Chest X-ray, PA view. Patient: 60 years old, sex F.
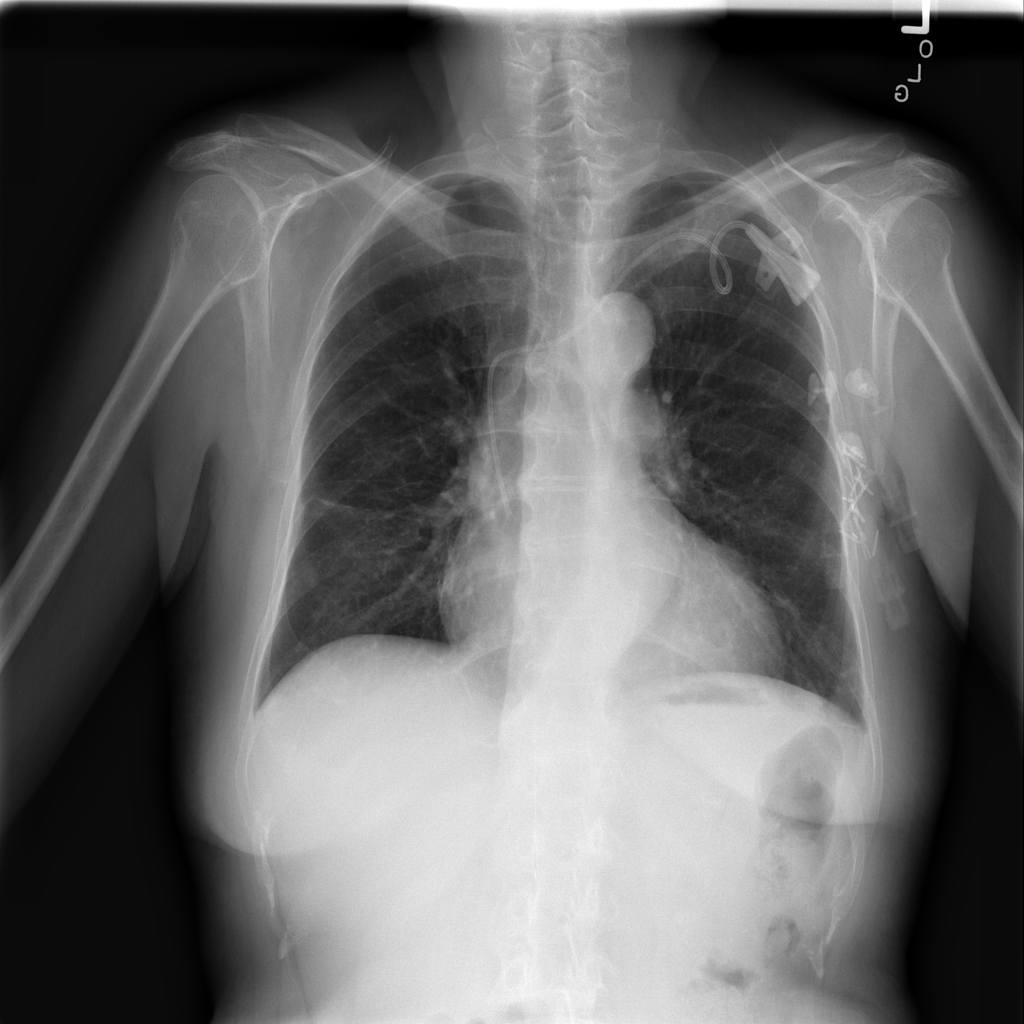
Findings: Atelectasis